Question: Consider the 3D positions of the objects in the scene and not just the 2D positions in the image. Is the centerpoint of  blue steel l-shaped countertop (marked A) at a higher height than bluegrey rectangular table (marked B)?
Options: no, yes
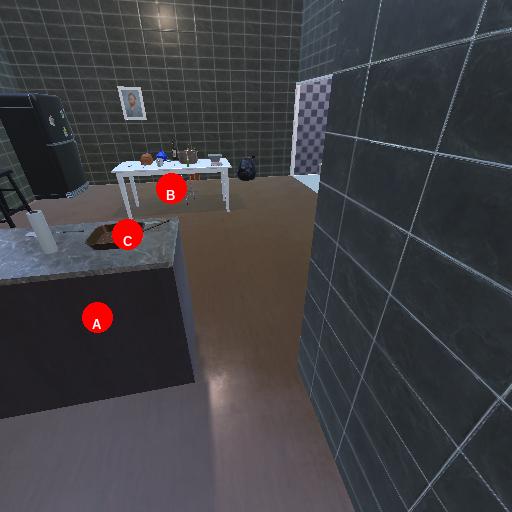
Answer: no